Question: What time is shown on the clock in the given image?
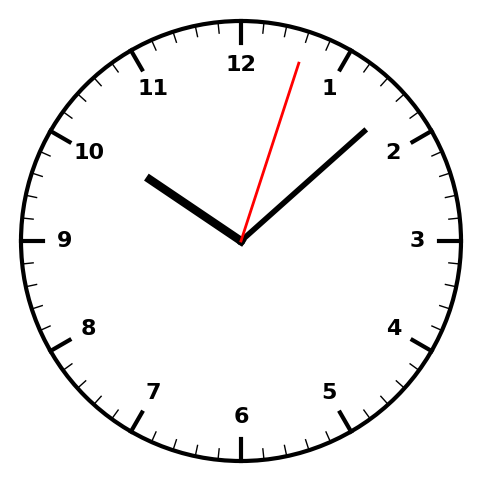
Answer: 10:08:03